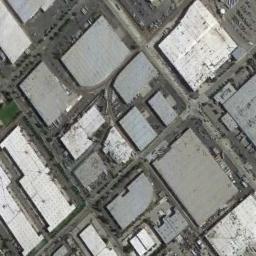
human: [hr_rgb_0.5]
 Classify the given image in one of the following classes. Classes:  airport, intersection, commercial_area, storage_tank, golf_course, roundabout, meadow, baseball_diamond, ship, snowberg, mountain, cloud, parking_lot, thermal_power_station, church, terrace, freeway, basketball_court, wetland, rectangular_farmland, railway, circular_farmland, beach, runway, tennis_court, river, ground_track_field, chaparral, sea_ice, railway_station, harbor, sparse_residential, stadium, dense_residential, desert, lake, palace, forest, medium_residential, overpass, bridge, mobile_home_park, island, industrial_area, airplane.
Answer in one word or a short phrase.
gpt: industrial_area